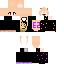
A female human skin with medium skin, wearing brown long hair dressed in a blue hoodie and black pants, featuring a closed mouth.